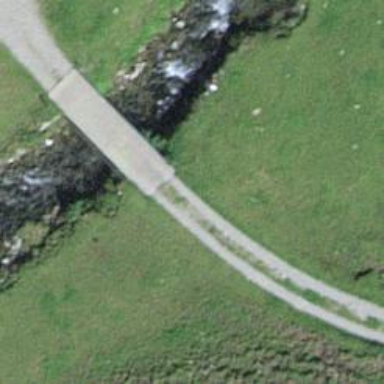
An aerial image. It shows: Concrete bridge over grade1 track.